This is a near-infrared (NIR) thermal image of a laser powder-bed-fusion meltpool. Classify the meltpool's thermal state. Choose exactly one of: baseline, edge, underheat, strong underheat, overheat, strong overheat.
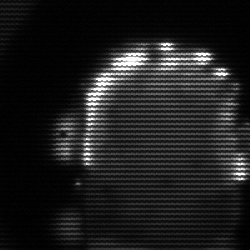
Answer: baseline